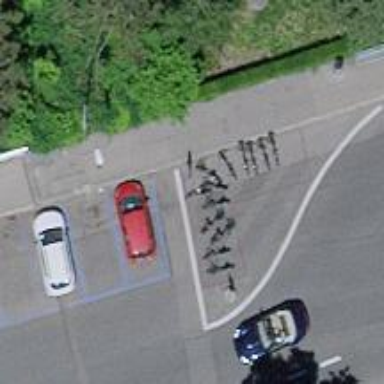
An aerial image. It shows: Bicycle rental service.